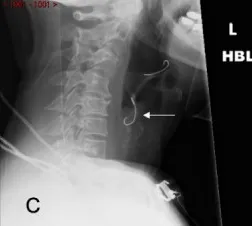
The X-rays in a patient who swallowed her denture with metal wires. , confirmed on soft tissue neck X-ray.
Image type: radiology (x_ray)